Question: I am trying to represent a function of two variable on a two dimensional graph using color.
I came across this example <URL>:
'''
from numpy import exp,arange
from pylab import meshgrid,cm,imshow,contour,clabel,colorbar,axis,title,show
# the function that I'm going to plot
def z_func(x,y):
return (1-(x**2+y**3))*exp(-(x**2+y**2)/2)
x = arange(-3.0,3.0,0.1)
y = arange(-3.0,3.0,0.1)
X,Y = meshgrid(x, y) # grid of point
Z = z_func(X, Y) # evaluation of the function on the grid
im = imshow(Z,cmap=cm.RdBu) # drawing the function
# adding the Contour lines with labels
cset = contour(Z,arange(-1,1.5,0.2),linewidths=2,cmap=cm.Set2)
clabel(cset,inline=True,fmt='%1.1f',fontsize=10)
colorbar(im) # adding the colobar on the right
# latex fashion title
title('$z=(1-x^2+y^3) e^{-(x^2+y^2)/2}$')
show()
'''
which produces
However, the axis scales and limits do not correspond to the real x and y data(both of which are between -3 and 3). How to make them correspond to the actual data?
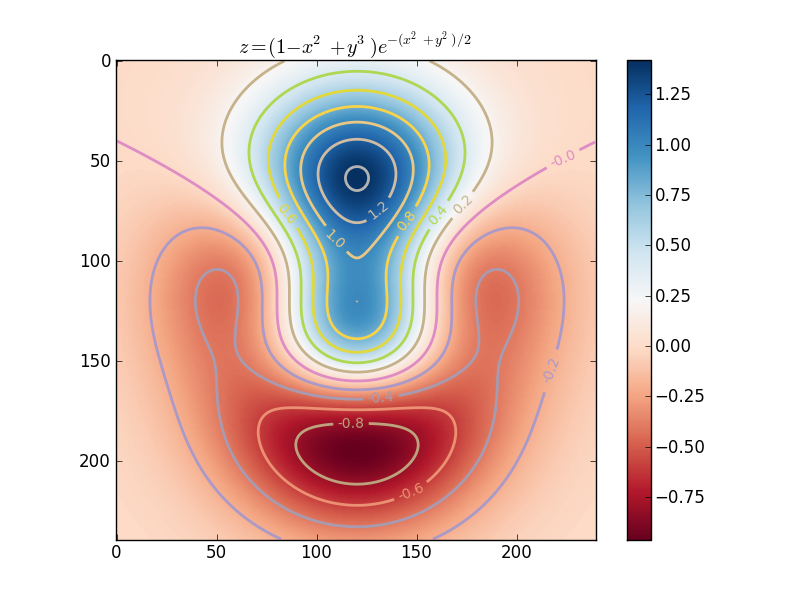
Answer: Add 'extent=(-3, 3, 3, -3)' to the call to 'imshow' and
'extent=(-3, 3, -3, 3)' (note the unfortunately tricky change in signs!) to the call to 'contour':
'''
import numpy as np
import matplotlib.pyplot as plt
def z_func(x, y):
return (1 - (x ** 2 + y ** 3)) * np.exp(-(x ** 2 + y ** 2) / 2)
x = np.arange(-3.0, 3.0, 0.1)
y = np.arange(-3.0, 3.0, 0.1)
X, Y = np.meshgrid(x, y)
Z = z_func(X, Y)
im = plt.imshow(Z, cmap=plt.cm.RdBu, extent=(-3, 3, 3, -3))
cset = plt.contour(Z, np.arange(-1, 1.5, 0.2), linewidths=2,
cmap=plt.cm.Set2,
extent=(-3, 3, -3, 3))
plt.clabel(cset, inline=True, fmt='%1.1f', fontsize=10)
plt.colorbar(im)
plt.title('$z=(1-x^2+y^3) e^{-(x^2+y^2)/2}$')
plt.show()
'''